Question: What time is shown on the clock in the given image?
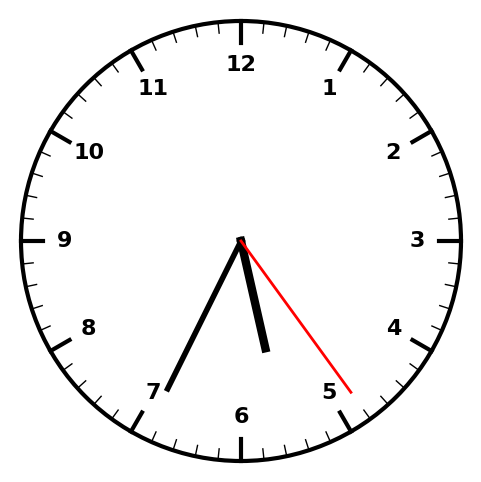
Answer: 05:34:24